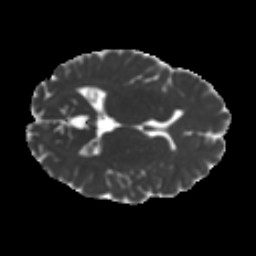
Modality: MD
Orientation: axial
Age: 22
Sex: male
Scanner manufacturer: ge
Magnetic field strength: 3 T
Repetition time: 7.8 s
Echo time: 0.0606 s